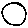
Label: circle